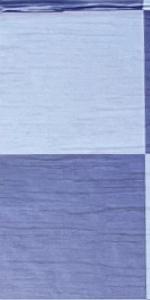
Label: Empty